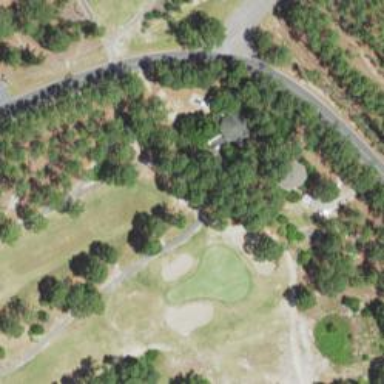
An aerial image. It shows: Pathway for golf carts.